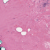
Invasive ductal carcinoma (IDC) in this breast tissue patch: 0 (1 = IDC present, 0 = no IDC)